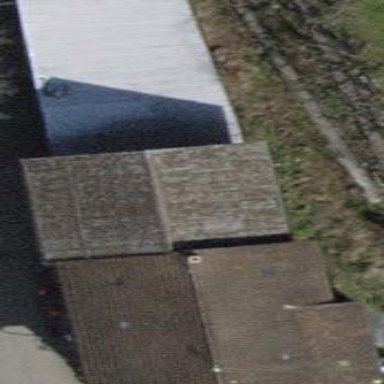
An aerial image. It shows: Gabled building.